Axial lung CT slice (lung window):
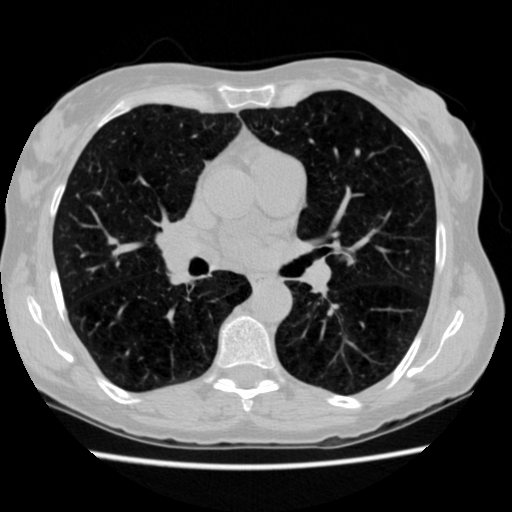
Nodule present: no